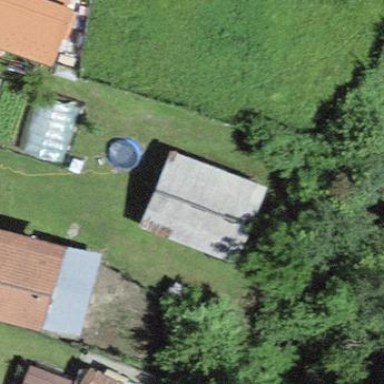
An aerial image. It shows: Shed.